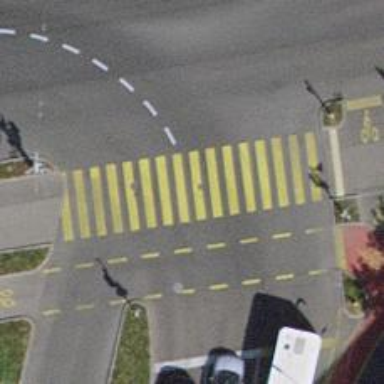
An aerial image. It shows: Road crossing with traffic signals.